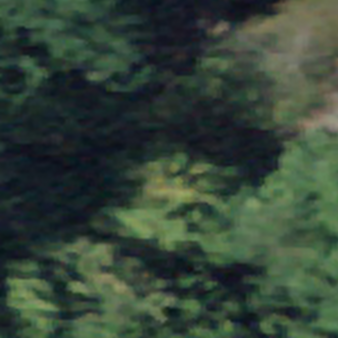
Label: other